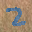
Label: 2